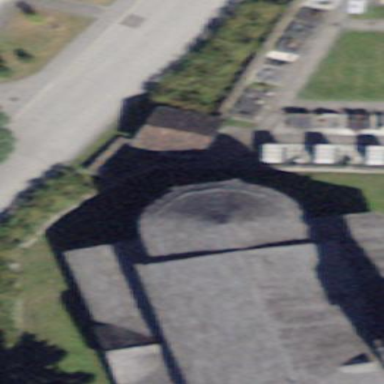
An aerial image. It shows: Church which is place of worship.